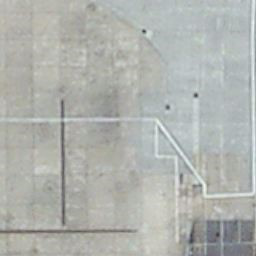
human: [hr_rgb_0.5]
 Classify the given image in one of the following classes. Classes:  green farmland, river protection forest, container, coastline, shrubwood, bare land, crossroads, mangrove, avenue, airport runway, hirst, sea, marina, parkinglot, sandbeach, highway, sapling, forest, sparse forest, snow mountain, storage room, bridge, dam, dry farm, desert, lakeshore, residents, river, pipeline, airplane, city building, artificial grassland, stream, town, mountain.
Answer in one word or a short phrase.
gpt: airport runway